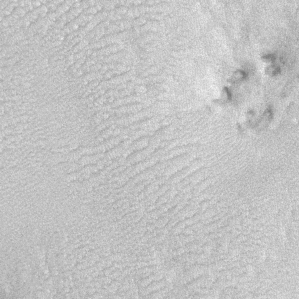
Label: frost